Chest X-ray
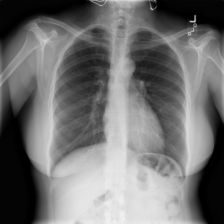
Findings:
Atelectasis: negative
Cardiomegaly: negative
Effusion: negative
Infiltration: negative
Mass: negative
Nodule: negative
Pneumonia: negative
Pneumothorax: negative
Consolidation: negative
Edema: negative
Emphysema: negative
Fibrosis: negative
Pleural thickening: negative
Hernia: negative